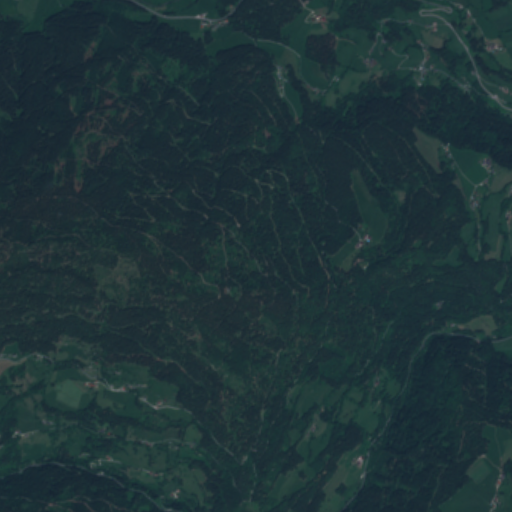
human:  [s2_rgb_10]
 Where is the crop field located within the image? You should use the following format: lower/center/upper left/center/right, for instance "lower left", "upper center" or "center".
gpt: The crop field is located in the upper right of the image.
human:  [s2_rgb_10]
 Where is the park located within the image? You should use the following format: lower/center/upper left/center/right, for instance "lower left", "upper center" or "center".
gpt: The park is located in the lower left of the image.
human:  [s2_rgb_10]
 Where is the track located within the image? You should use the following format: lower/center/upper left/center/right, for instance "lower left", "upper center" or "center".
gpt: There is no track in the image.